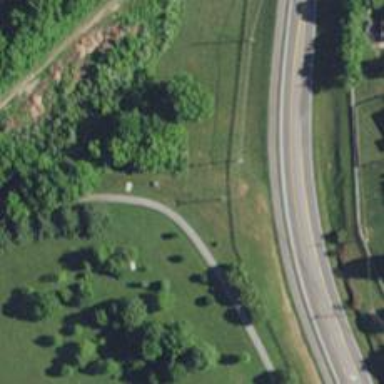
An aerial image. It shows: Disc golf hole.